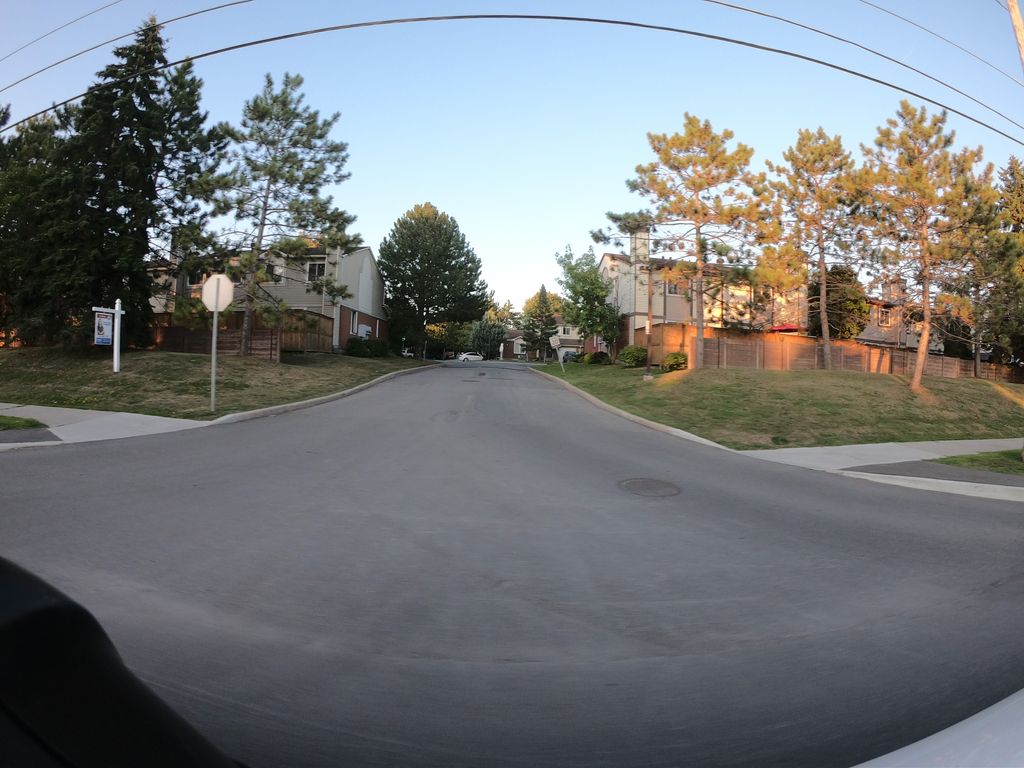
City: ottawa-gatineau